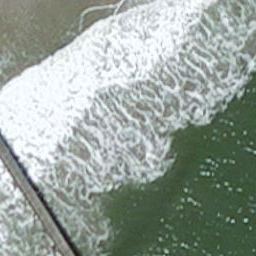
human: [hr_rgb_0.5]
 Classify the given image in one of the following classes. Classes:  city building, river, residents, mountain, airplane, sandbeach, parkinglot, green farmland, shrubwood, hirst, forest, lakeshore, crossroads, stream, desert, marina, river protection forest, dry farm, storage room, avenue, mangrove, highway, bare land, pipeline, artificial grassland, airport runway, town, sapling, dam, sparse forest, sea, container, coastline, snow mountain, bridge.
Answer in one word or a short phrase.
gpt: coastline